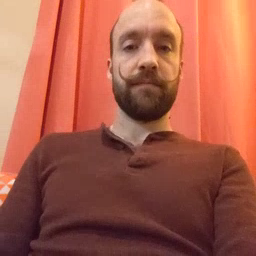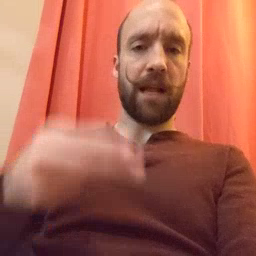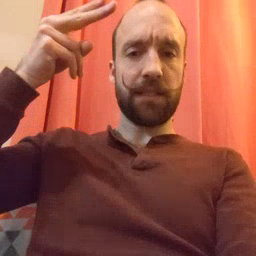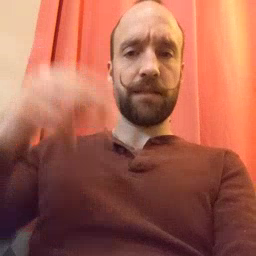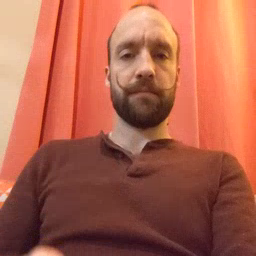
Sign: high